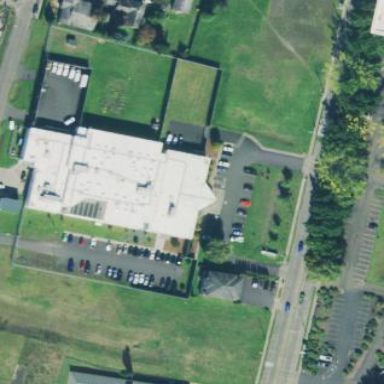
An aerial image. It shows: Prison building.